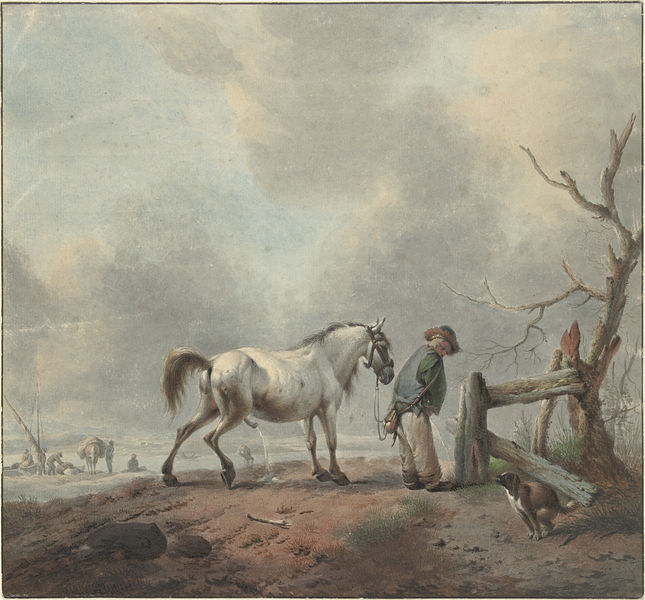
Titel: Landschap met een waterende man, paard en hond
Künstler: Jan Augustini
Standort: Amsterdam
Institution: Rijksmuseum
Schlagwörter: baum, himmel, mann, weiß, wolken, holz, hut, hund, weg, zaun, stein, erde, stamm, boden, pferd, zügel, segel, kahl, winter, pause, krieg, penis, brett, urin, schimmel, pfers, hengst, hunf, hlz, urinieren, notdurft